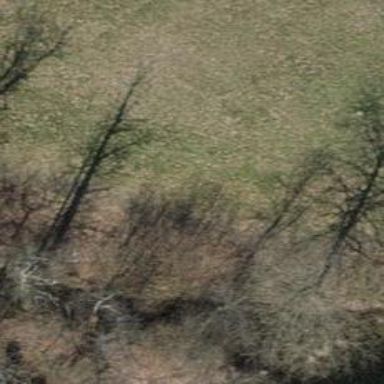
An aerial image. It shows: Path covered with grass.